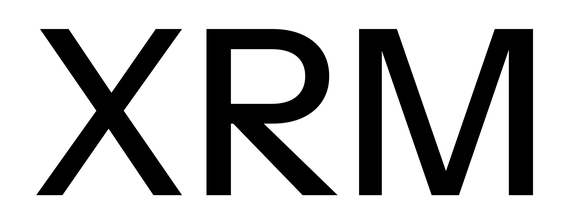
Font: InstrumentSans_Medium